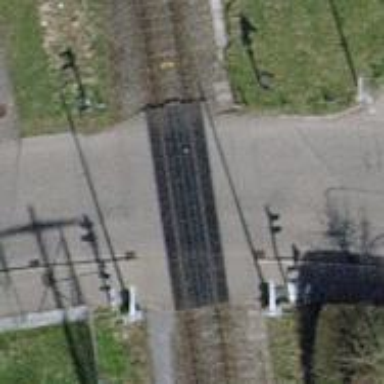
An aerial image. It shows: Full barrier level crossing along the railway.